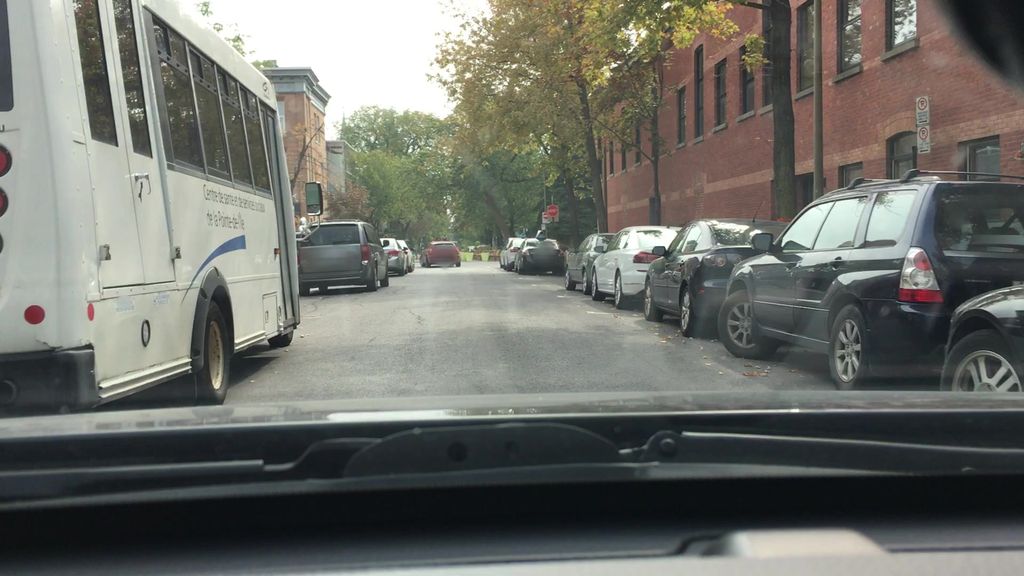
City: montreal